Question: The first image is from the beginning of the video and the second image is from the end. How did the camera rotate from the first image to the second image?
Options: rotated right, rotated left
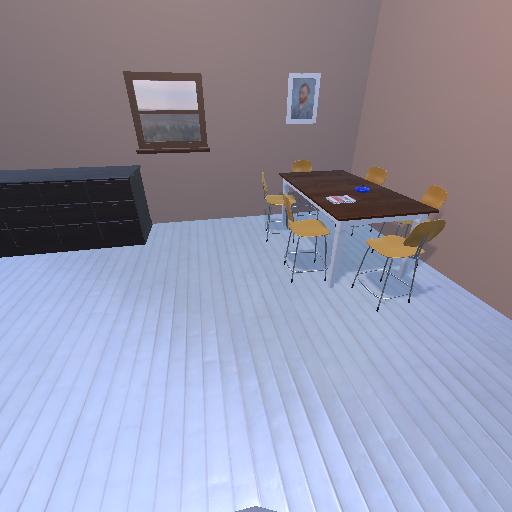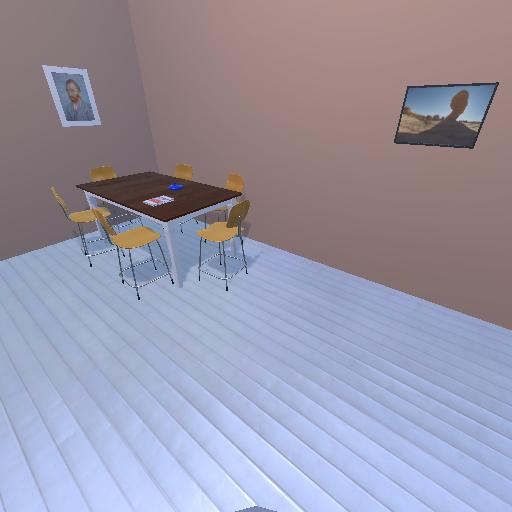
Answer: rotated right